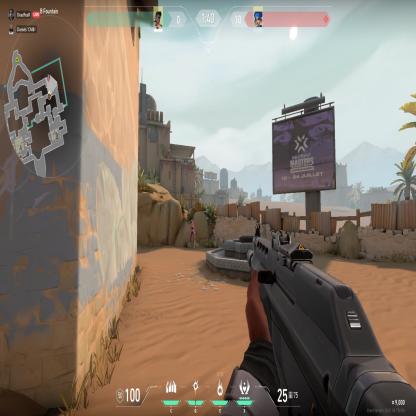
Label: enemy